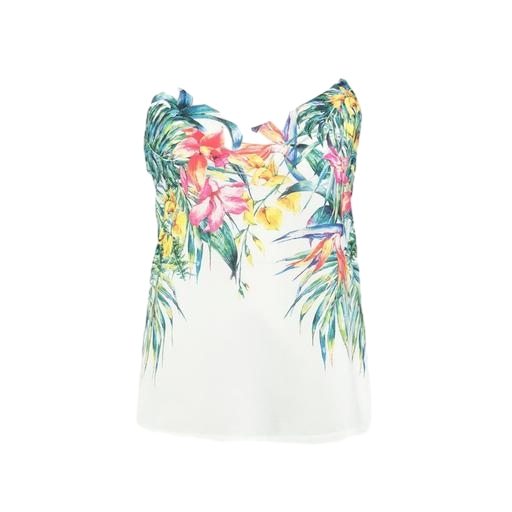
multicolor floral-print t-shirt only macy, white printed tank top, floral print tank top, white background